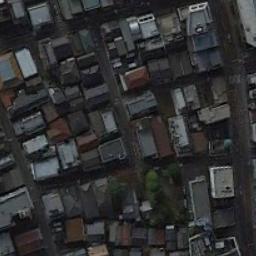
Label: dense_residential